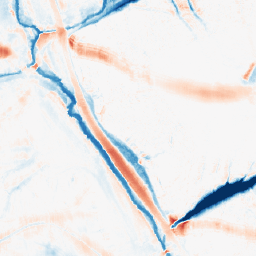
Category: morphological
Decomposition family: morphological_ellipse
Decomposition parameters: operation: average
width: 30
height: 20
Upsampling method: nearest
Upsampling parameters: scale: 2
Upsampling scale: 2